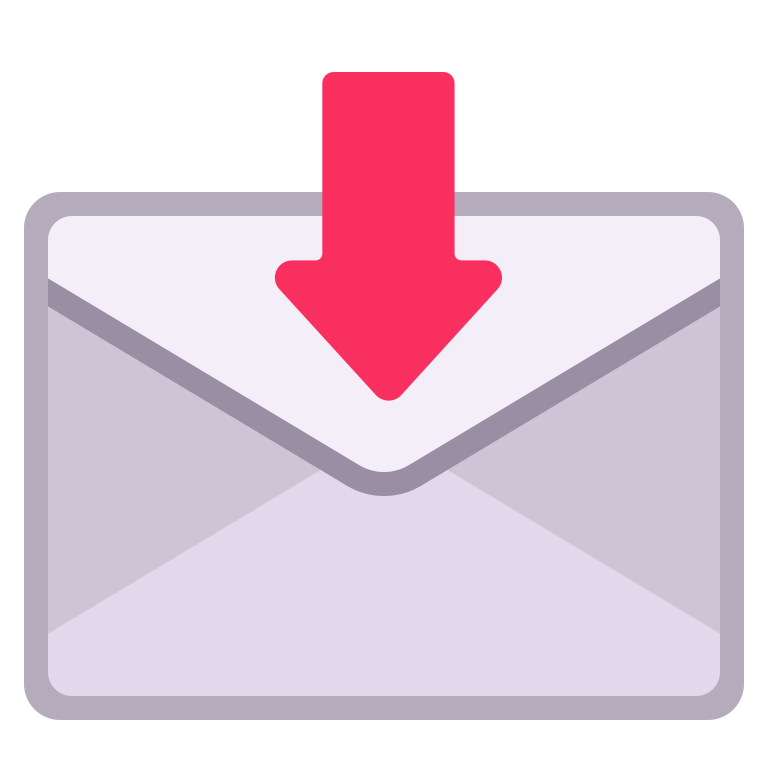
envelope with arrow flat